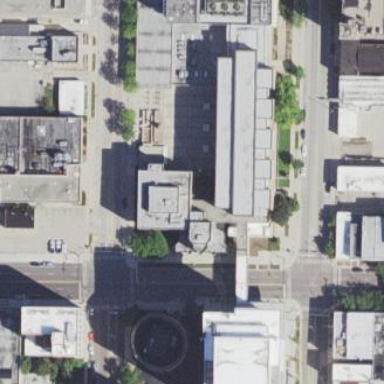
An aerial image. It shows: Public courthouse building.